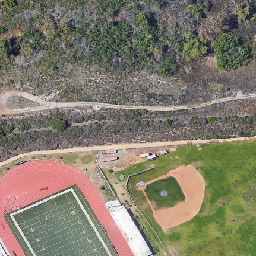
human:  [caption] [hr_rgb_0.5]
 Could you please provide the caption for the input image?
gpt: The green playground around the red runway is a baseball field.

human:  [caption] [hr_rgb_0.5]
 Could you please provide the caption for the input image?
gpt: There is a long path in the field next to the red playground

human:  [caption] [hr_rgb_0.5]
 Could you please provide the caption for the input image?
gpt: A green baseball field adjacent to the playground and Red Square.

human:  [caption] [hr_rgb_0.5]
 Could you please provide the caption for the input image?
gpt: There is a baseball field beside the green amusement park around the red track.

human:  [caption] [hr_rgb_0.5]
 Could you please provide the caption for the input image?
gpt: The green baseball field is adjacent to the playground and the red playground.